Question: I created a Data Flow Task that generates a CSV file from Database.
The CSV file has a zip column.Some rows are having zip like "43218-2166" and few are having zip like "21709".
The problem here is for the columns with zip length=5, alignment is right.I want these Zips to be text aligned left.
Otherwise Execute Process Task which takes this CSV as input does not work fine.
I created a Derived Column between OLEDB Source and Flat File Destination and used several expressions on zip including LTRIM,RTRIM , REPLACE etc.
Nothing worked.
Please suggest if any workaround to get the left alignment in CSV for Zip?

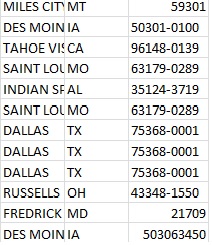
Answer: Your issue is that when you open a file in Excel it show '21709' as a number, so right aligned
and '50301-0100' as text, therefore left aligned.
In csv itself you can not define an alignment.
I tested with next csv file.
'''
A,B,X
1,2,X
1 ,2,X
1, 2,X
111-111 ,222-222,X
111-111, 222-222,X
111-111,222-222,X
111-111,222-222,X
'''
To force a left align, you can do something ugly like putting a apostroph before every number.